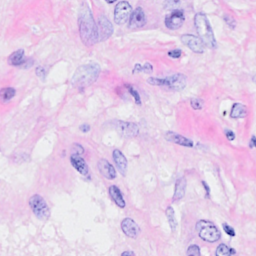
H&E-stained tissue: Breast